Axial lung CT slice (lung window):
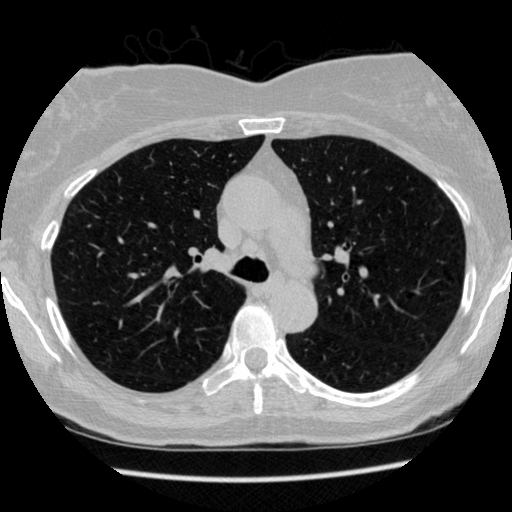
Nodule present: no